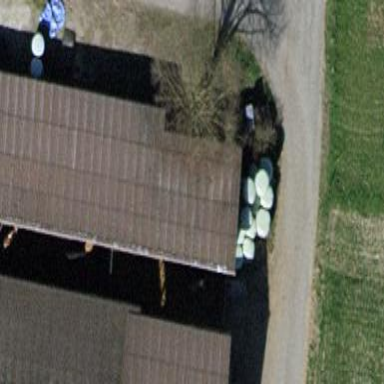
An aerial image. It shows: Skillion-roofed farm auxiliary building.